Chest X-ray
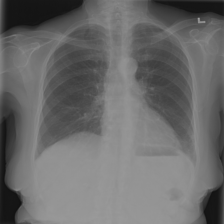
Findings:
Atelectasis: negative
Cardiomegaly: negative
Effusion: negative
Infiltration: negative
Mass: negative
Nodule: negative
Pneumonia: negative
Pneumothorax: negative
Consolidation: negative
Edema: negative
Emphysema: negative
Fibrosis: negative
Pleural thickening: negative
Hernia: negative